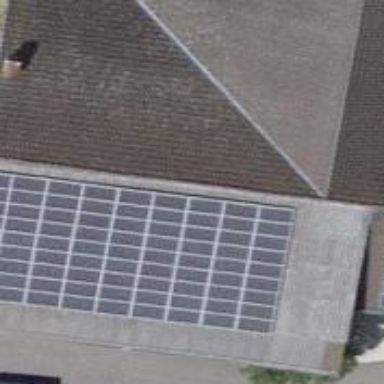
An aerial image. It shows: Solar power generator using photovoltaic method with solar photovoltaic panel types.